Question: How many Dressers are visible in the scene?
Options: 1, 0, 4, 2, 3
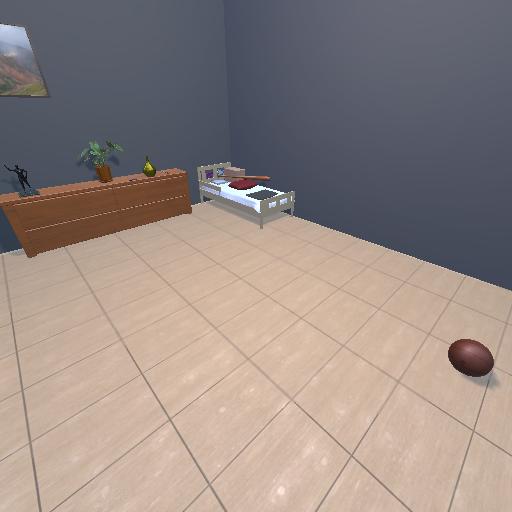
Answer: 1